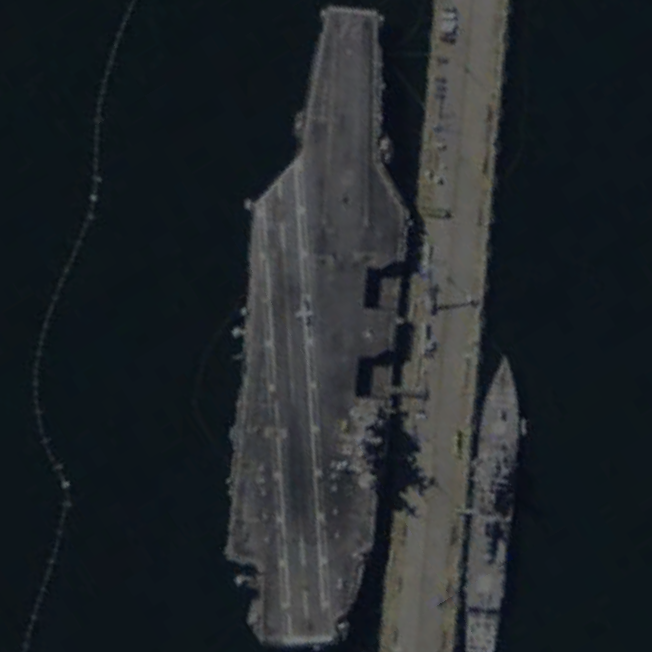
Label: aircraft_carrier